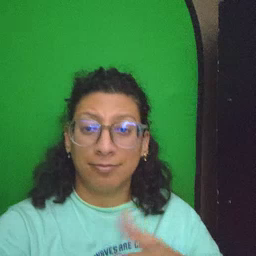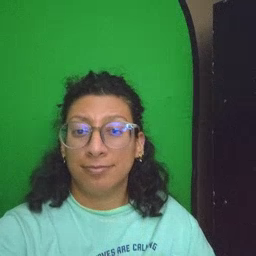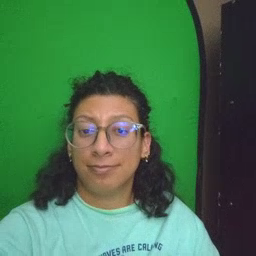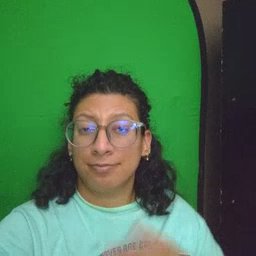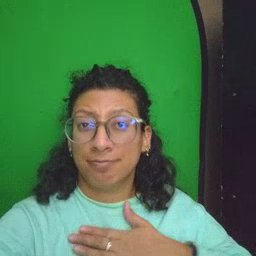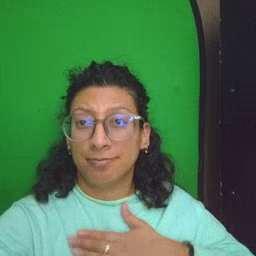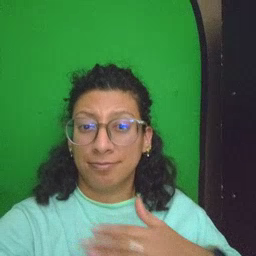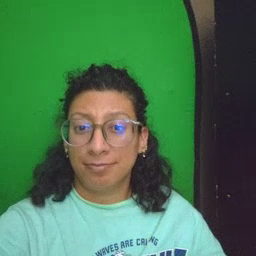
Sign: minemy